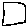
Label: square